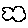
Label: cloud